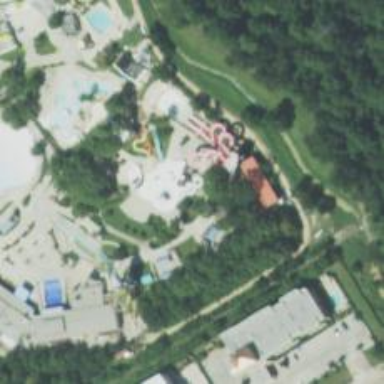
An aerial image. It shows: Water slide attraction.